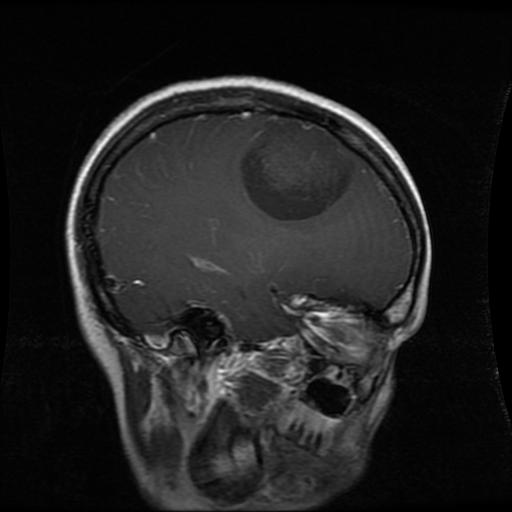
Label: glioma